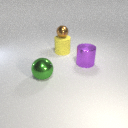
large green metal sphere in front of large yellow rubber cylinder